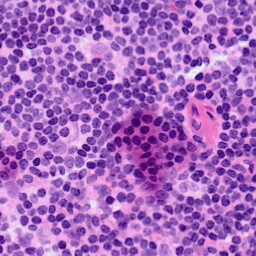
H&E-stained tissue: LymphNode